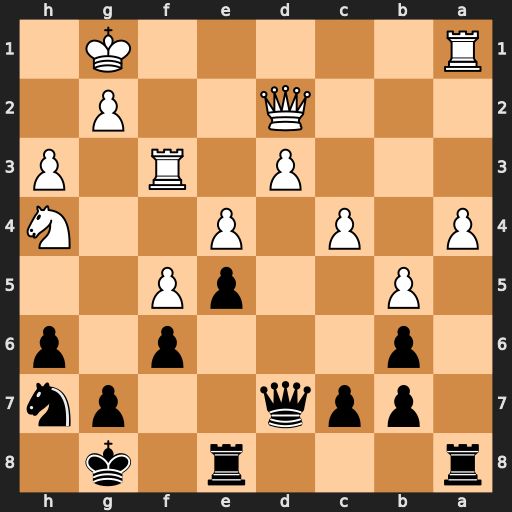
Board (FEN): r3r1k1/1ppq2pn/1p3p1p/1P2pP2/P1P1P2N/3P1R1P/3Q2P1/R5K1
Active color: b
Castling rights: -
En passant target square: -
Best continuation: Qd4+ Qe3 Qxa1+